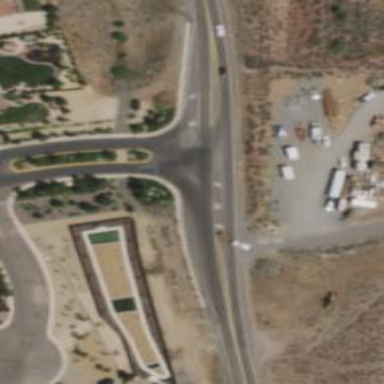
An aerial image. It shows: Primary highway with asphalt surface and separate sidewalk.